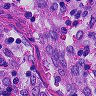
Metastatic tissue present: no